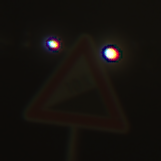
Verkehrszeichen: Steigung10
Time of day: Night
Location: Outdoor (Suburban)
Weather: Clear
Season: NotSpecified
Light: Artificial